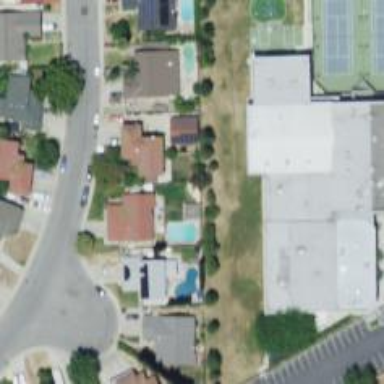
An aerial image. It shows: Outdoor swimming pool located on leisure land.